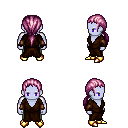
a pixel art fantasy rpg character, male body template, dark elf, purple skin, brown robe, teal pants, pink ponytail hairstyle, cloth bracers, gold boots, four views (front, back, left, right), 2x2 character sprite sheet, small pixel art, hard edges, no anti-aliasing